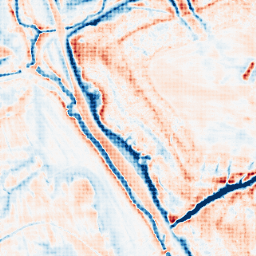
Category: classical
Decomposition family: gaussian
Decomposition parameters: sigma: 5
Upsampling method: sinc_hamming
Upsampling parameters: scale: 4
kernel_size: 4
Upsampling scale: 4